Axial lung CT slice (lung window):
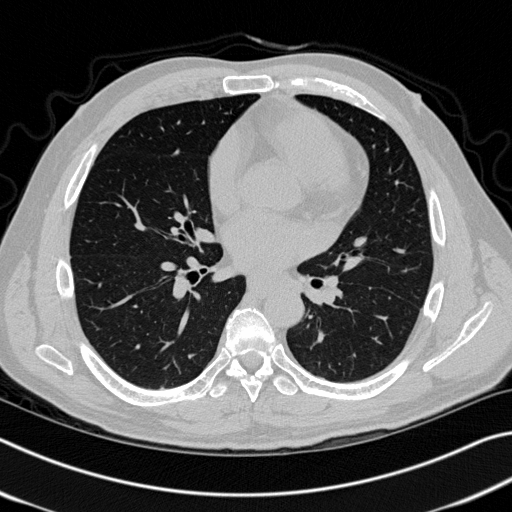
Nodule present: no